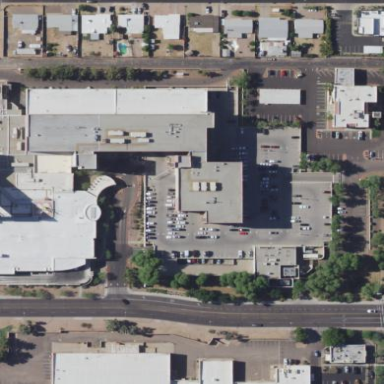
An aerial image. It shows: Hospital providing healthcare services.